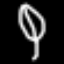
Label: leaf